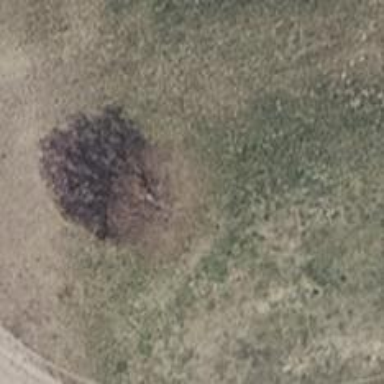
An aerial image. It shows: Landmark tree with broadleaved deciduous leaves.